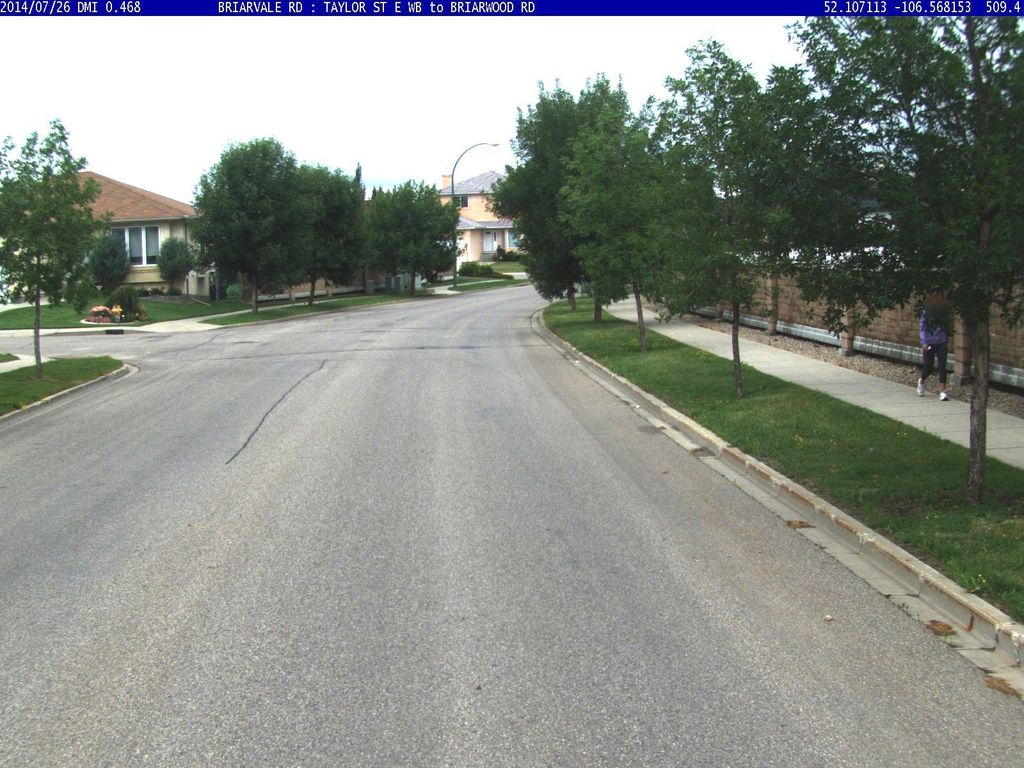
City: saskatoon